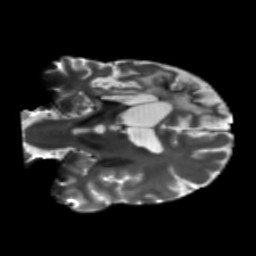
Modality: T2w
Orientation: coronal
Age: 56
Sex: male
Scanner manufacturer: siemens
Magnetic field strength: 3 T
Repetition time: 5.47 s
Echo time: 0.0854 s